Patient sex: M
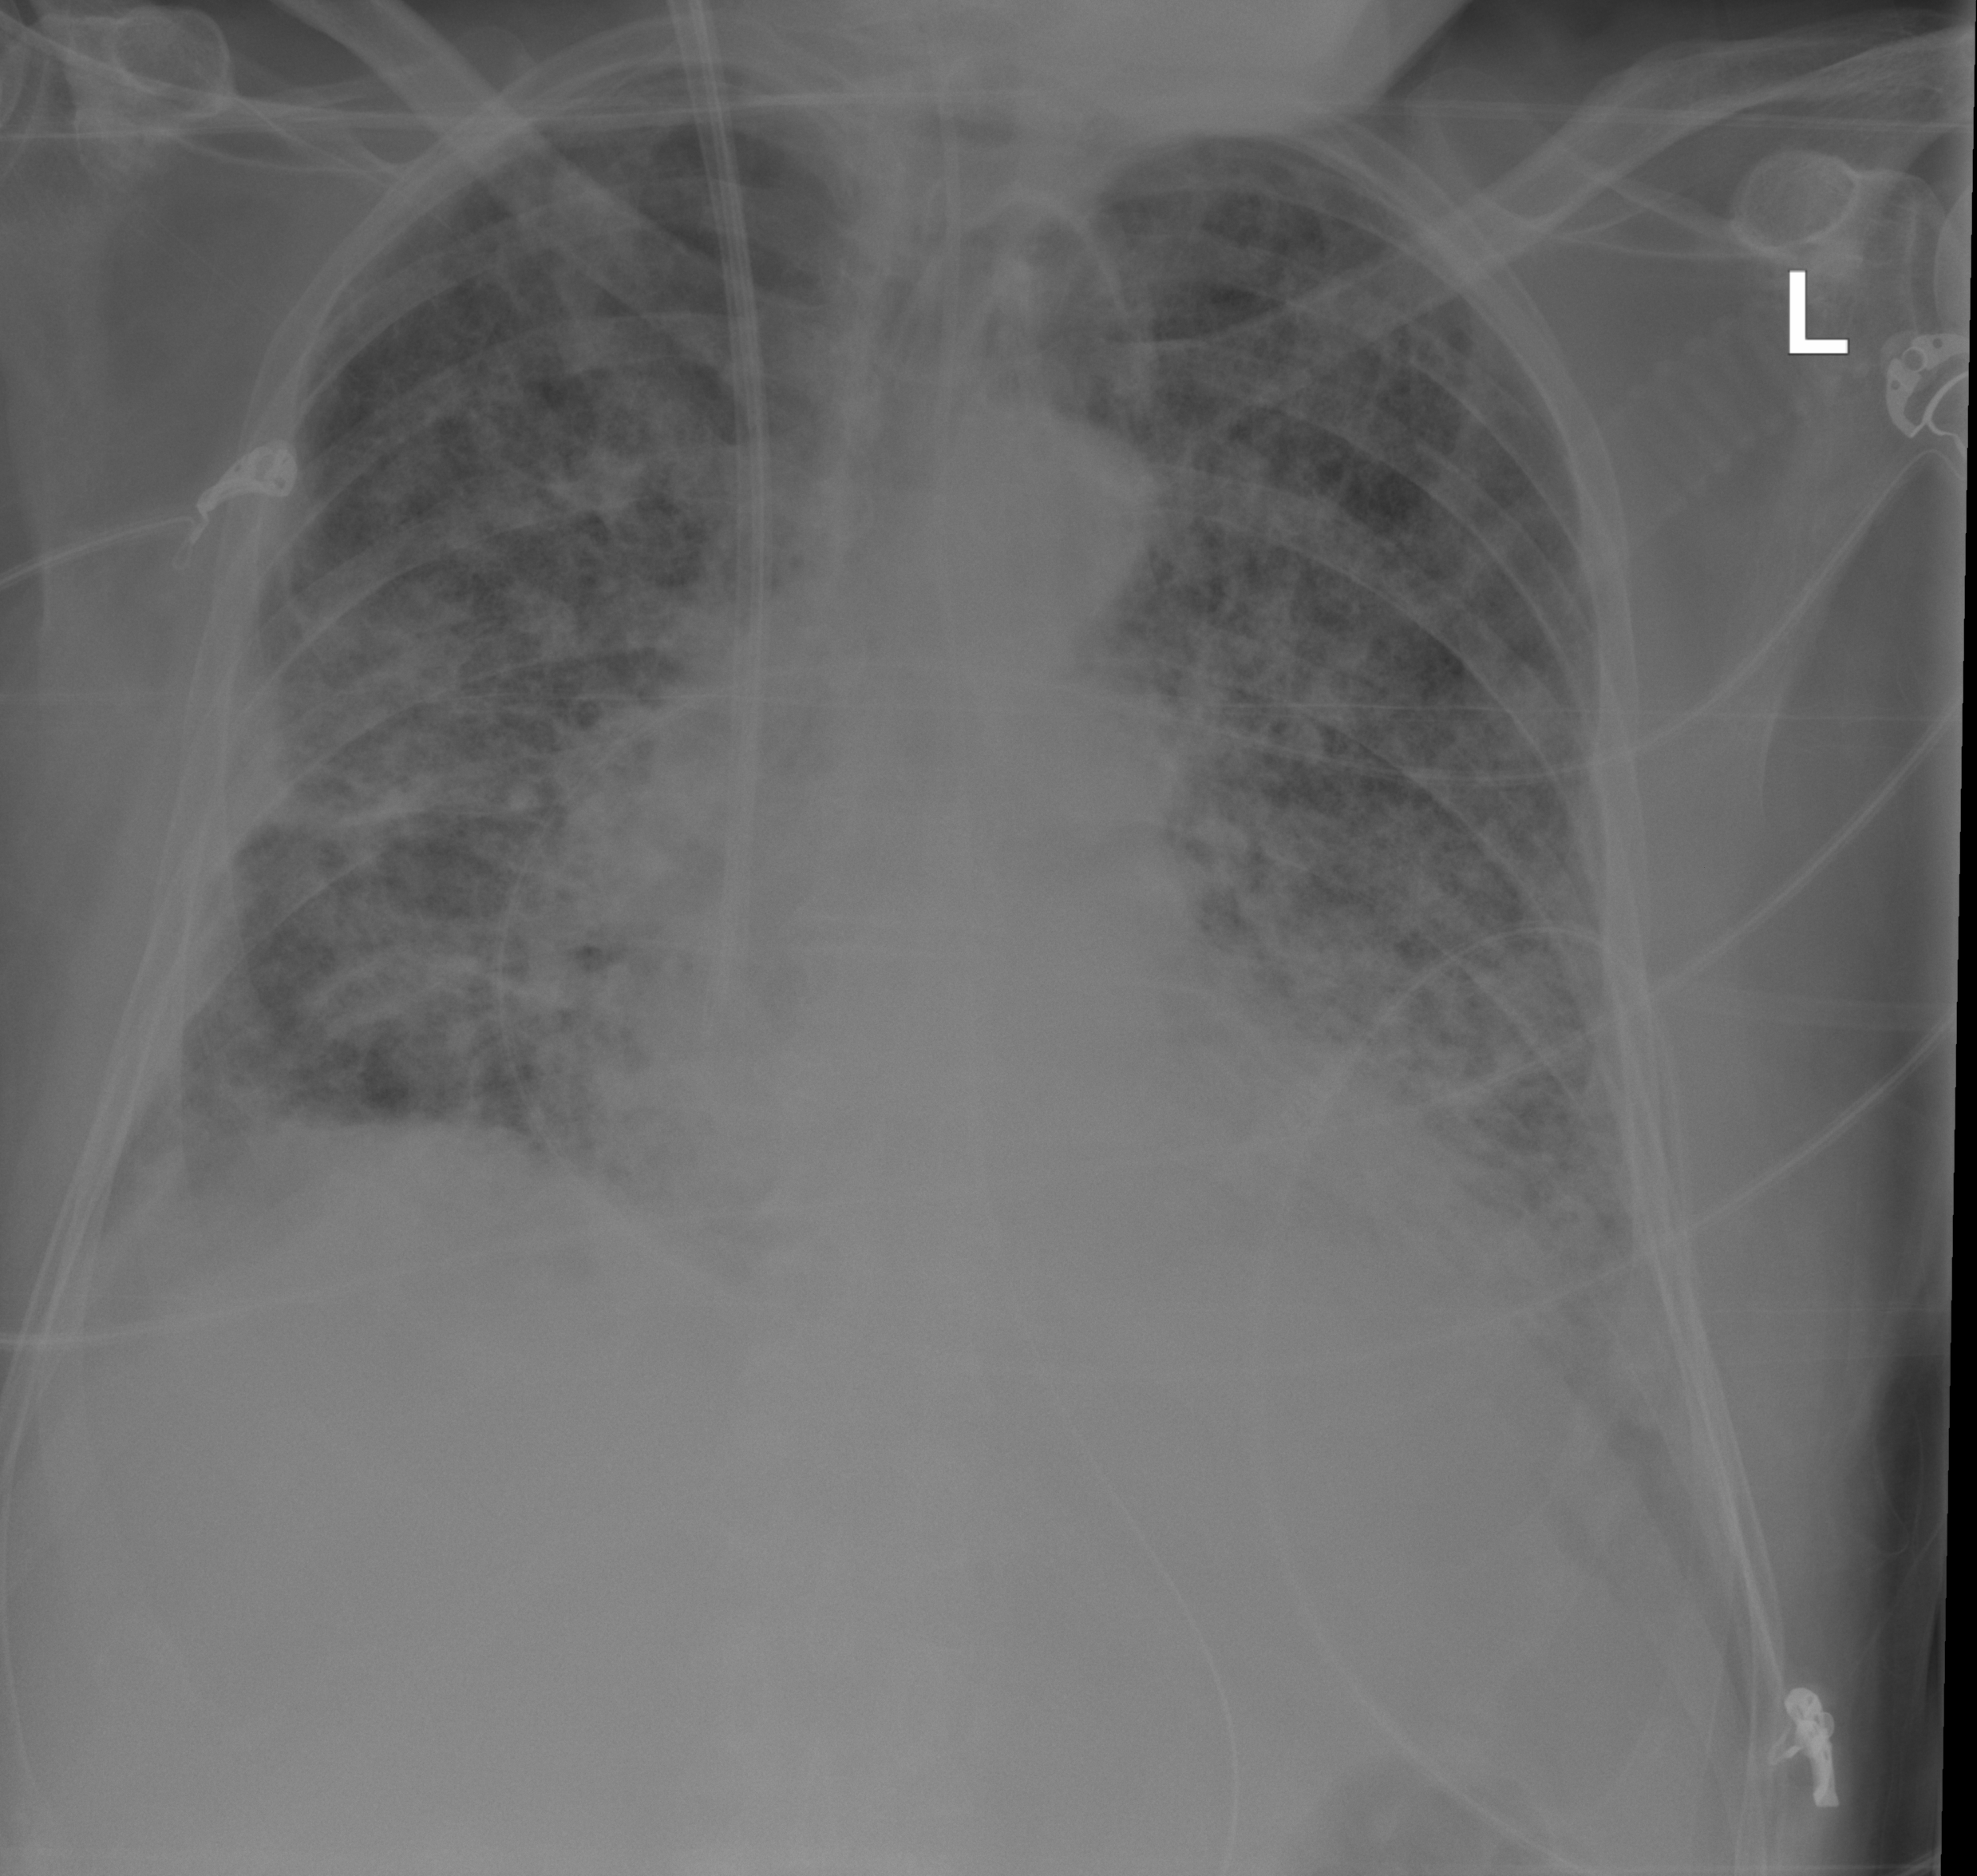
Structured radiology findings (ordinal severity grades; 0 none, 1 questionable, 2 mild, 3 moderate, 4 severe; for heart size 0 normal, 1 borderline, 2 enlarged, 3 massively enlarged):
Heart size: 1
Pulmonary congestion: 0
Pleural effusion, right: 2
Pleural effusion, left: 2
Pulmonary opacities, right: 3
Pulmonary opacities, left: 3
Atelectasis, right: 3
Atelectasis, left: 3